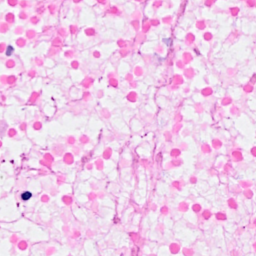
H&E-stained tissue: Breast